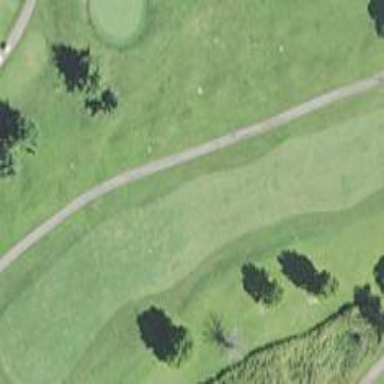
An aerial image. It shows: Scenic golf fairway.